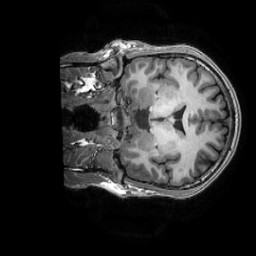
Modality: T1w
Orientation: coronal
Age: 31
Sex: male
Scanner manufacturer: ge
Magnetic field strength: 3 T
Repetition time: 0.0073 s
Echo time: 0.003 s